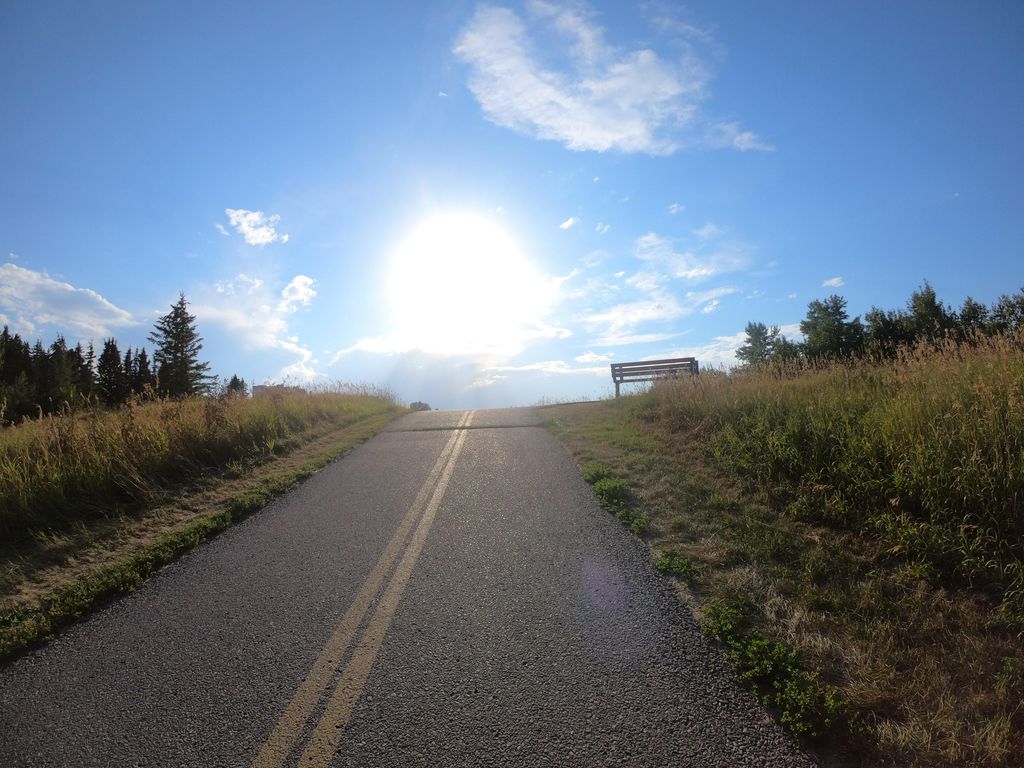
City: calgary